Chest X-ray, PA view. Patient: 58 years old, sex M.
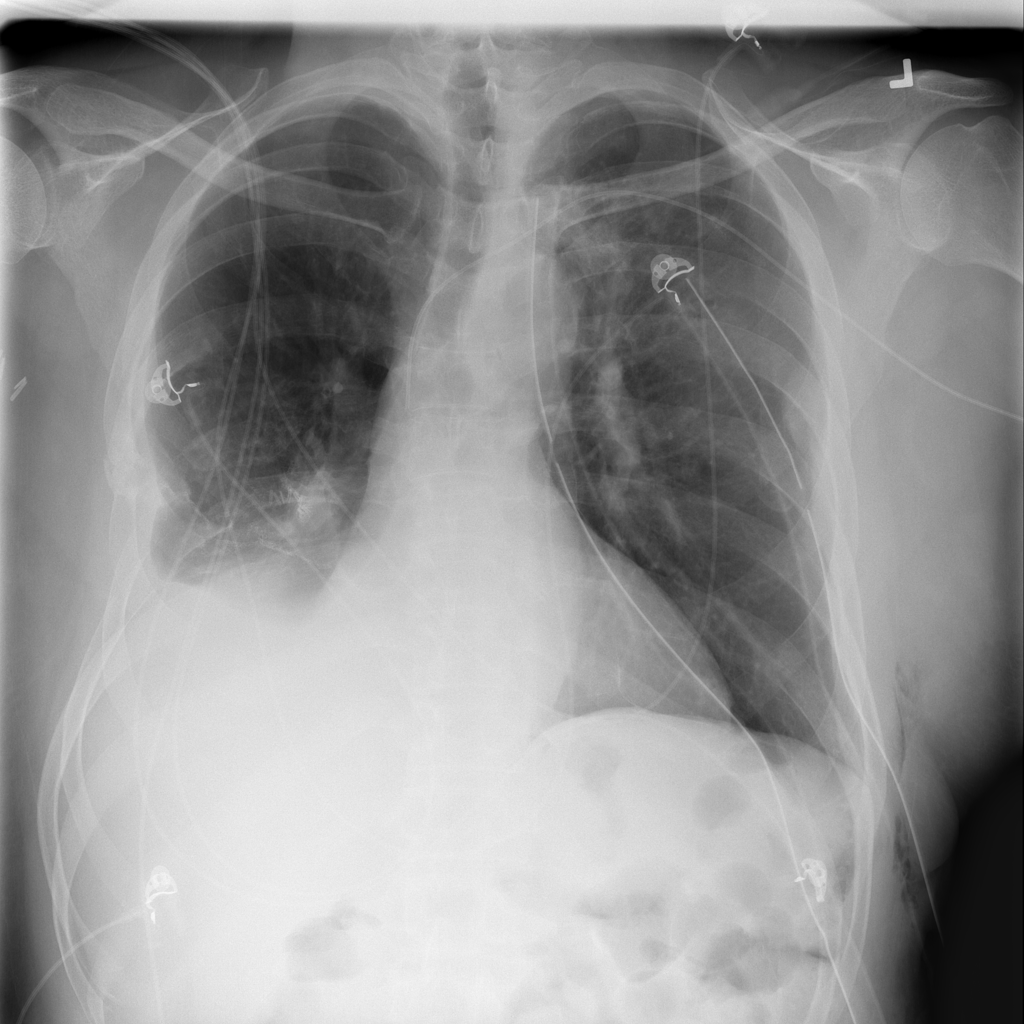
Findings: Emphysema, Nodule, Pleural_Thickening